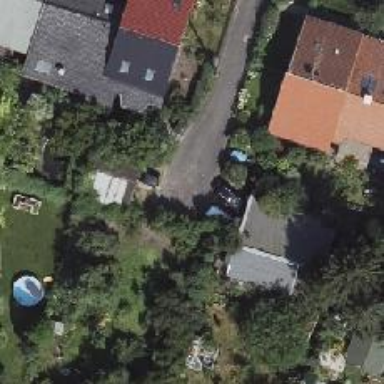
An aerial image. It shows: Smooth asphalt road in residential area.